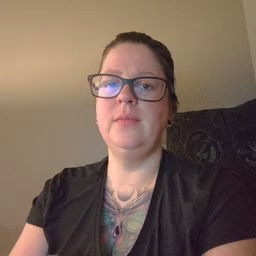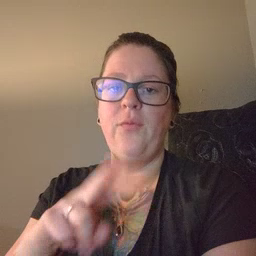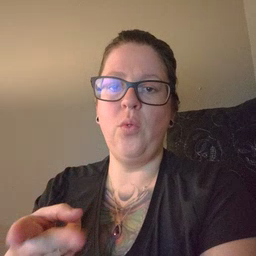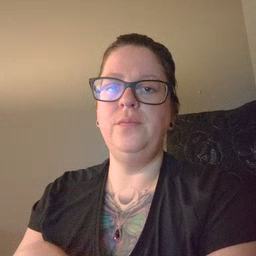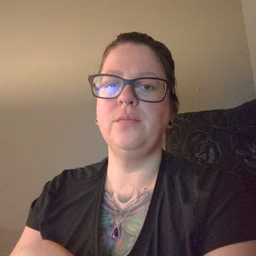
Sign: fall